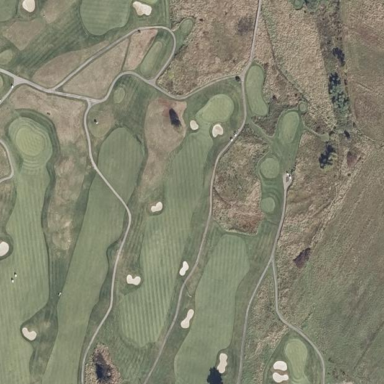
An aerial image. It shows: Golf fairway surrounded by grass.